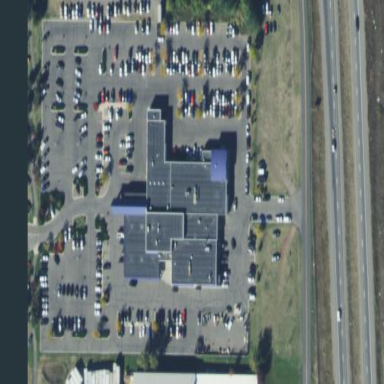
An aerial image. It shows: Retail area.